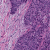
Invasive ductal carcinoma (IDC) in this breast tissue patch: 1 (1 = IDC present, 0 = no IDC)